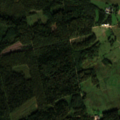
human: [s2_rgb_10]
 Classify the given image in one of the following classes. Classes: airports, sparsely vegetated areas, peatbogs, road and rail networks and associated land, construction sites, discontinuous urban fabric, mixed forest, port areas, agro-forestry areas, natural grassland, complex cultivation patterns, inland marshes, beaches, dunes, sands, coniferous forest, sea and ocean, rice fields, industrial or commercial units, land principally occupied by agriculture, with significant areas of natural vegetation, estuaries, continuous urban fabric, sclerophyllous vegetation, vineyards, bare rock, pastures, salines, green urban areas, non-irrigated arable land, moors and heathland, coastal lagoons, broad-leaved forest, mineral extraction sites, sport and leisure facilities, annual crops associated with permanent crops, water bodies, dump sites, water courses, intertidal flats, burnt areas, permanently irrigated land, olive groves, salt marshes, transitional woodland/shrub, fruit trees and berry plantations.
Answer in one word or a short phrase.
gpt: pastures, coniferous forest, mixed forest, transitional woodland/shrub